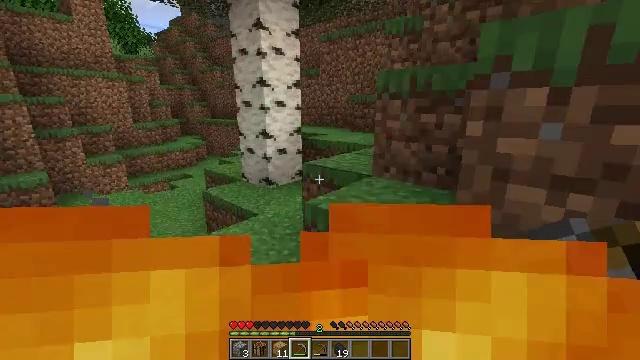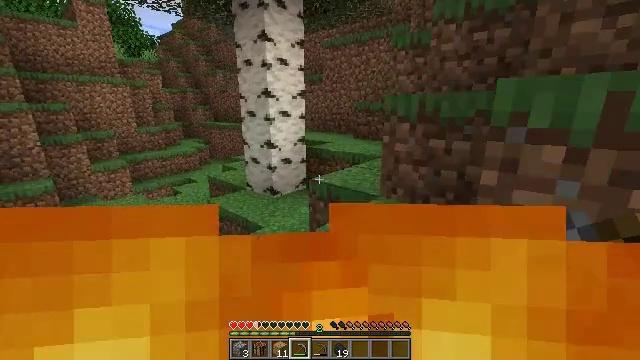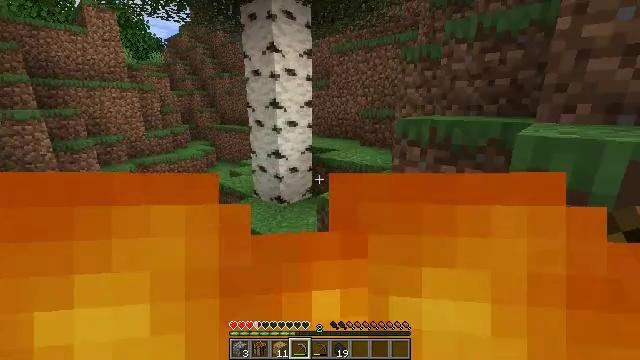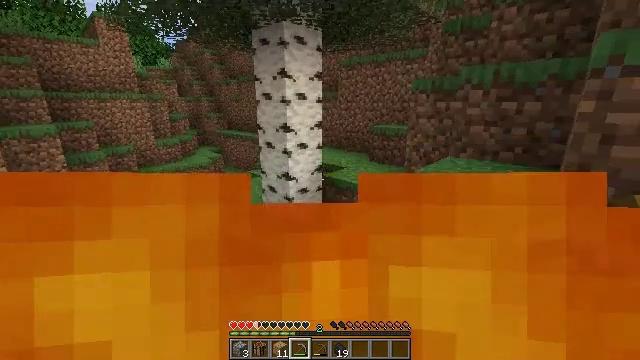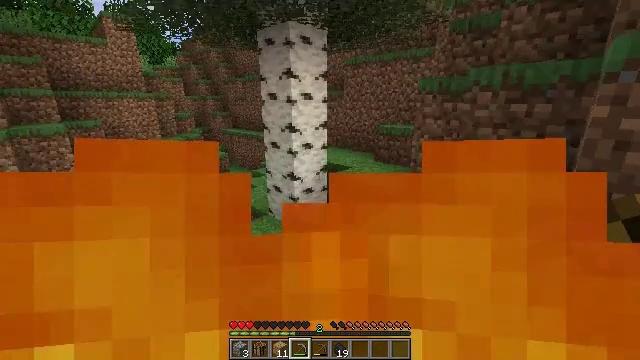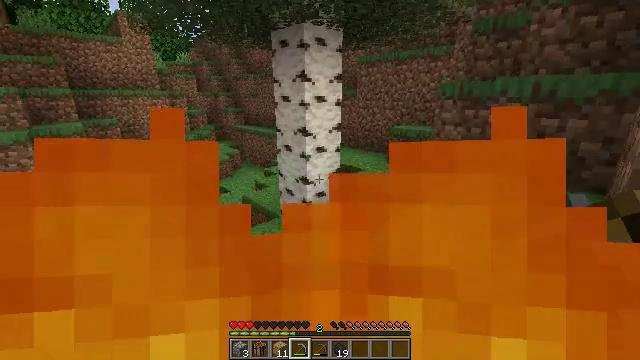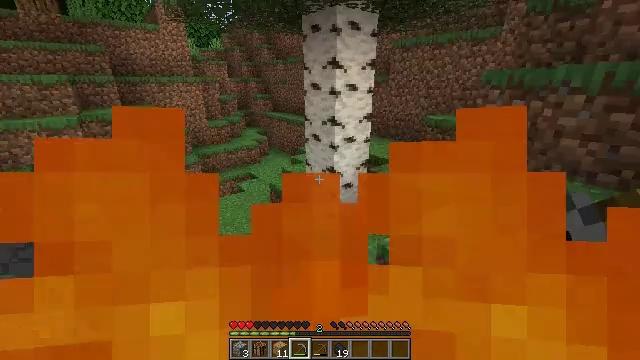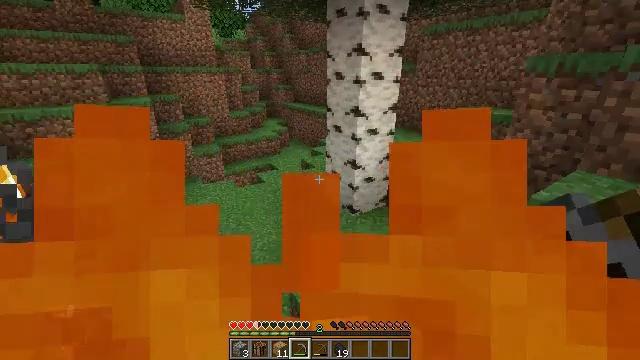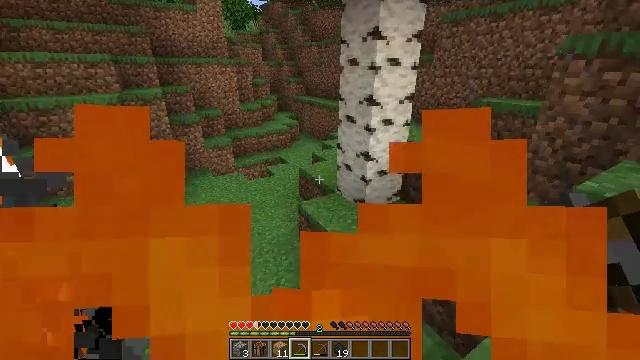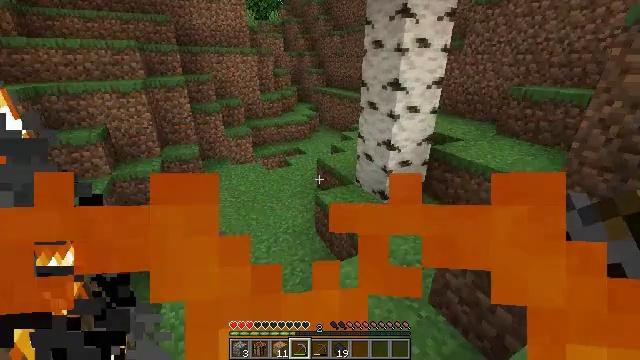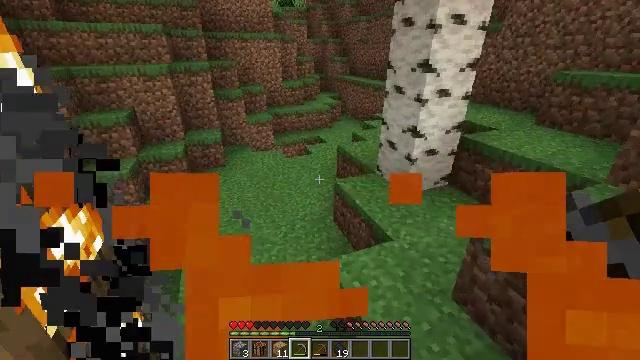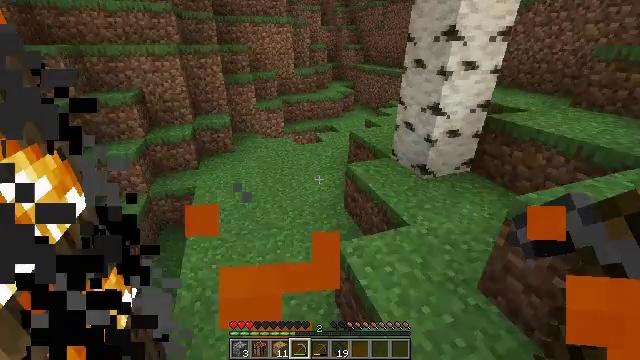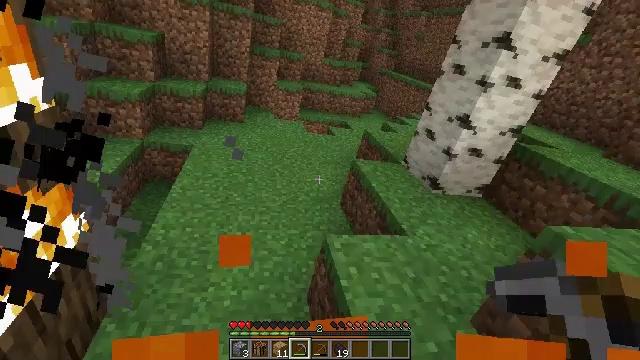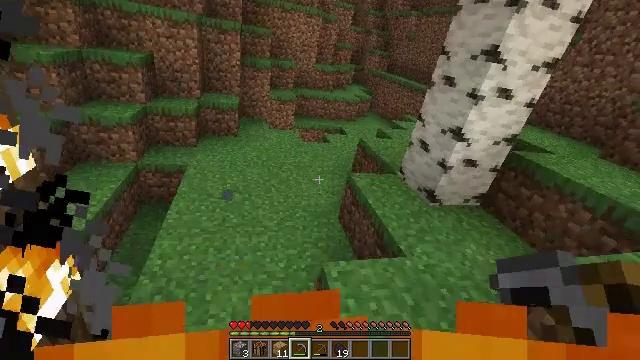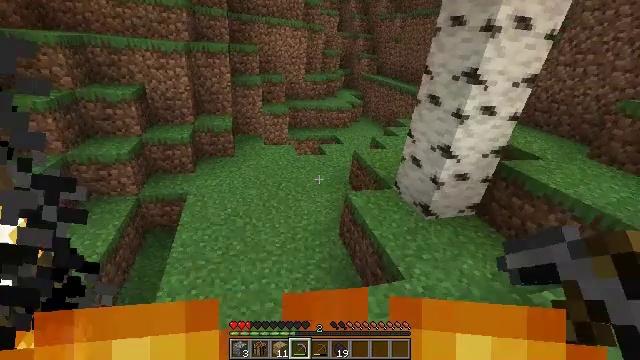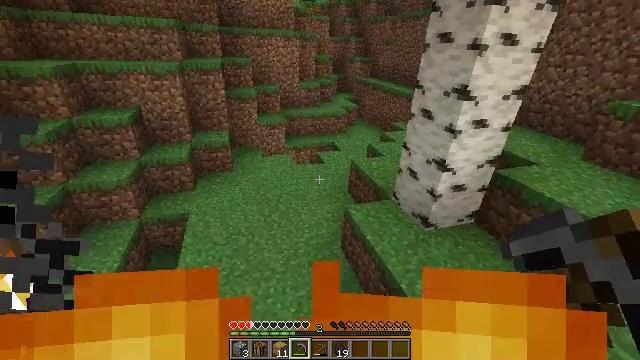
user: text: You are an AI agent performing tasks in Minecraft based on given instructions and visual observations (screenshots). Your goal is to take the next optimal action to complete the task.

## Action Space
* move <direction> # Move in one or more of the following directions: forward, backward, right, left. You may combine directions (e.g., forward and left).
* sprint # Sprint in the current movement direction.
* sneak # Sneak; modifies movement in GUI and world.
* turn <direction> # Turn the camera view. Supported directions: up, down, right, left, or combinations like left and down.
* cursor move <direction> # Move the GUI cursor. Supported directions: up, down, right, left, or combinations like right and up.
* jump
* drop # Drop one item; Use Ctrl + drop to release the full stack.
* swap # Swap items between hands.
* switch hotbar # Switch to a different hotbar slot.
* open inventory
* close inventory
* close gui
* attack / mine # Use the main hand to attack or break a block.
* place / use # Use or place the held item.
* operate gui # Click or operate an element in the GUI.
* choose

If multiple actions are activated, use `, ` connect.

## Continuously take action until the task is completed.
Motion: motion action
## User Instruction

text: Put out the fire.
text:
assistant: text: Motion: move forward, jump
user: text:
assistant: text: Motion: move forward, turn left, jump
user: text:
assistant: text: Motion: move forward, turn left, jump
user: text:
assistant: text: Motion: move forward, turn left, jump
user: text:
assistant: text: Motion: move forward, turn left and down, jump
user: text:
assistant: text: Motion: move forward, turn left and down, jump
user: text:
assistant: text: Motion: move forward, turn left and down, jump
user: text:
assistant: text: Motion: move forward, turn left, jump
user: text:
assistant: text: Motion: move forward, turn left and down, jump
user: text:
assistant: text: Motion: move forward, turn left and down, jump
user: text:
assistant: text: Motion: move forward, turn left and down, jump
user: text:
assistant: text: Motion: move forward, jump
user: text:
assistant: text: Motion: move forward, jump
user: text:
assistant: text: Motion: move forward, jump
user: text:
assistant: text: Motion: move forward, jump
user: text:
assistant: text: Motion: move forward, jump
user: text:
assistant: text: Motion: move forward, jump
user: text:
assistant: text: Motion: move forward, jump
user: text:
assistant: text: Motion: move forward, jump
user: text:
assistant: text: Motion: move forward, jump
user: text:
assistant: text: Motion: move forward, jump
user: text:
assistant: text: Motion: move forward, jump
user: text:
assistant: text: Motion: move forward, jump
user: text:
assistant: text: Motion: move forward, jump
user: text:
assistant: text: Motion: move forward, jump
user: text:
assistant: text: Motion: move forward, jump
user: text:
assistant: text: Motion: move forward, jump
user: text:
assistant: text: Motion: move forward, jump
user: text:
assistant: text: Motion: move forward, jump
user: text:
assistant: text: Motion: move forward, turn up, jump